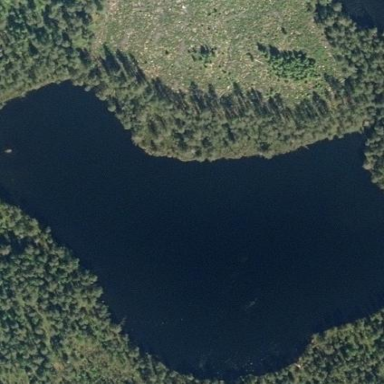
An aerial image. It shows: Serene lake surrounded by nature.